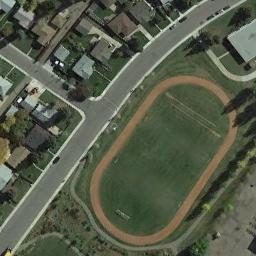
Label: ground_track_field